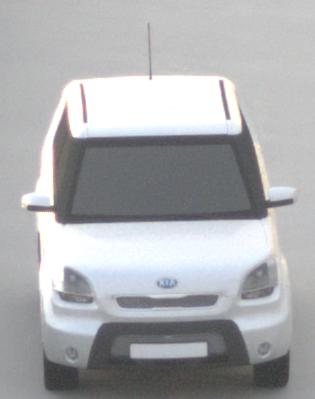
Make: KIA
Model: Soul 1.6
Detailed model: Soul (AM)
Model produced from: 2009/02
Model produced until: 2009/11
Doors: 5
Color: white
Road condition: dry road
Daytime: sunrise or sunset
Contrast: low contrast